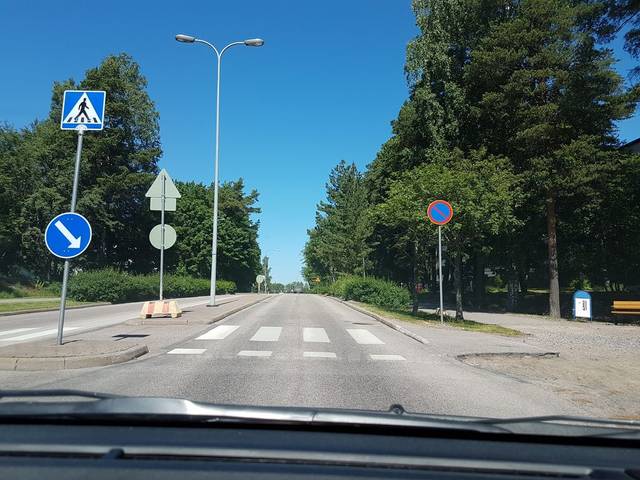
Region: Finland
Coordinates: 60.164, 24.773